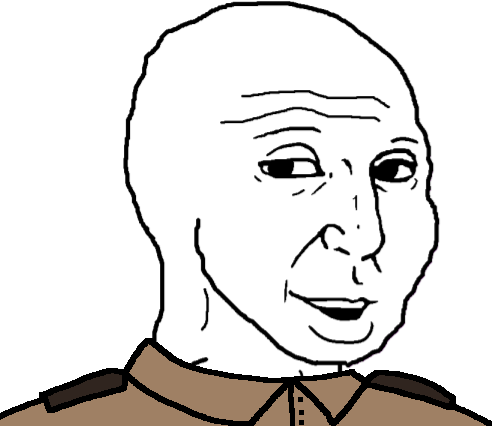
Label: 5_Groomer